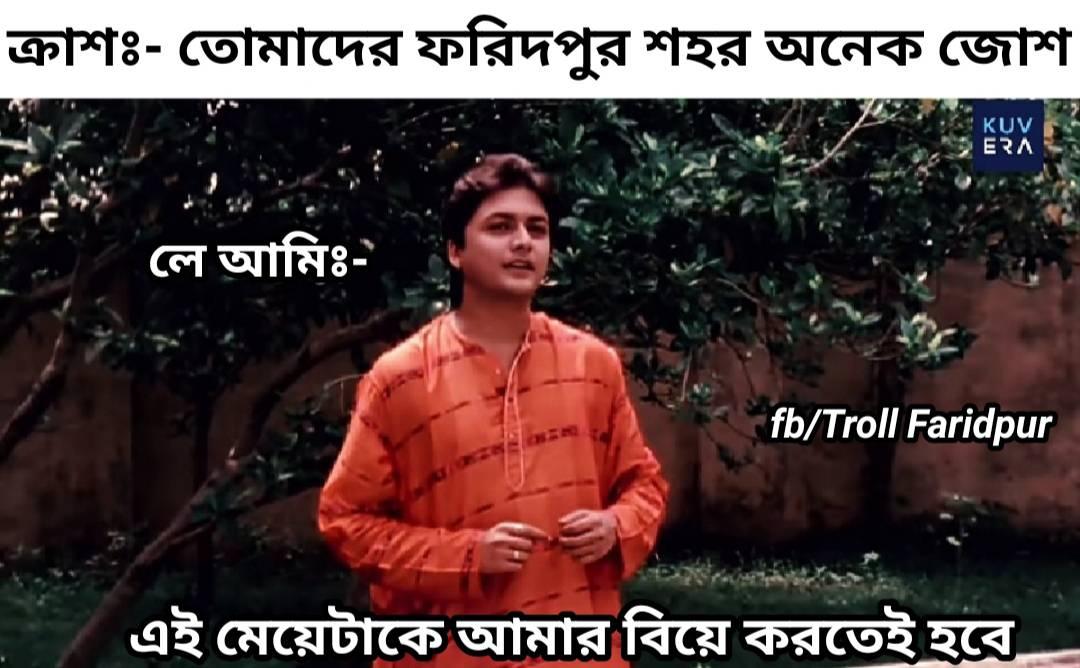
Caption:  ক্রাশঃ- তোমাদের ফরিদপুর শহর অনেক জোশ    লে আমিঃ     এই মেয়েটাকে আমার বিয়ে করতেই হবে
Label: non-hate